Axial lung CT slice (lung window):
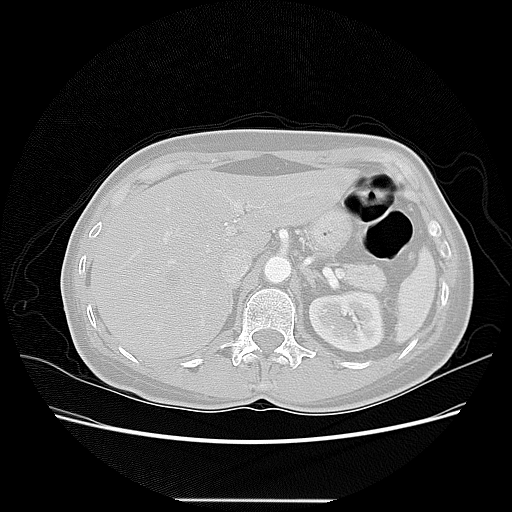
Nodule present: no